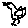
Label: bird